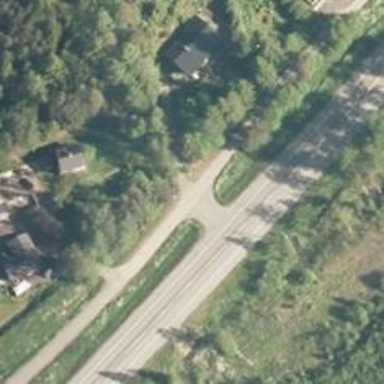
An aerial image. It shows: Asphalt cycleway.